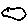
Label: cloud